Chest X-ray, PA view. Patient: 46 years old, sex M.
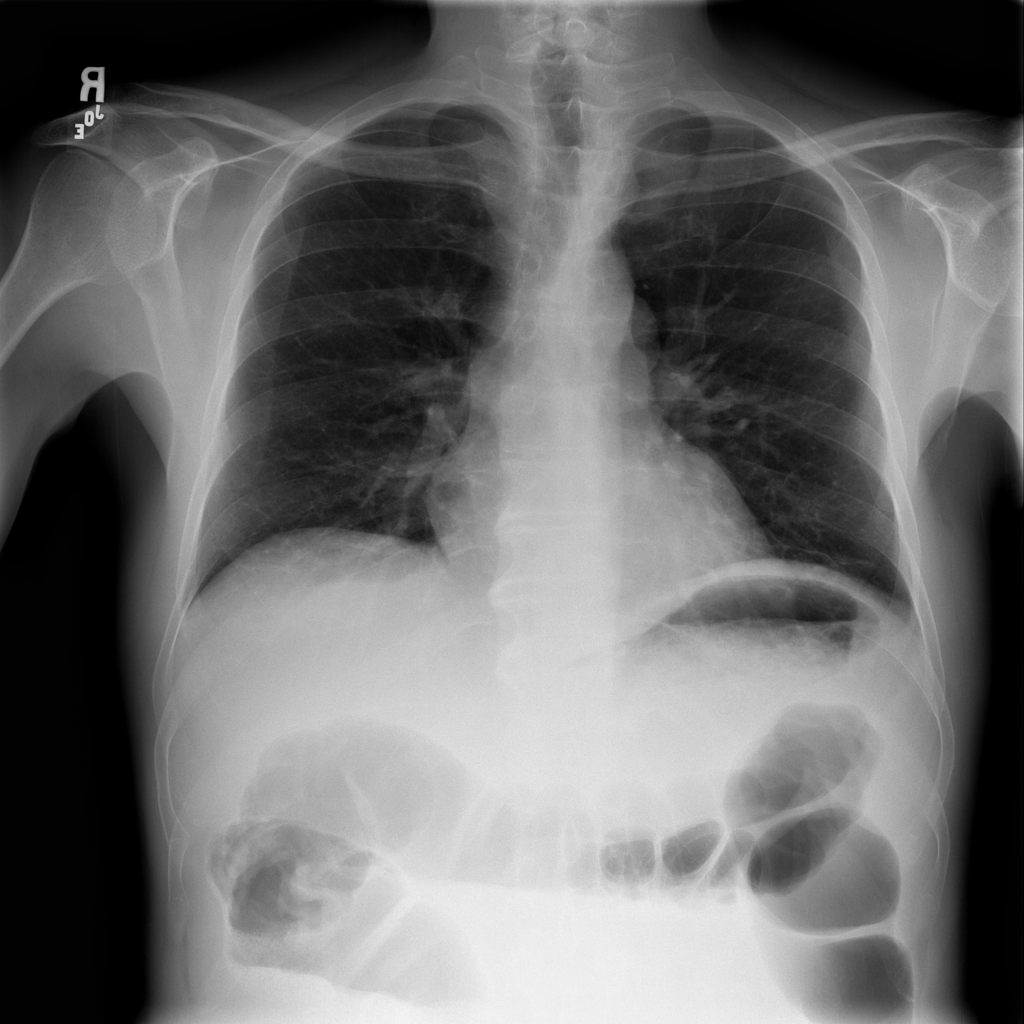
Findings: No Finding